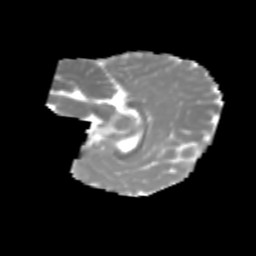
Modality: MD
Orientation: sagittal
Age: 7
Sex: male
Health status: healthy